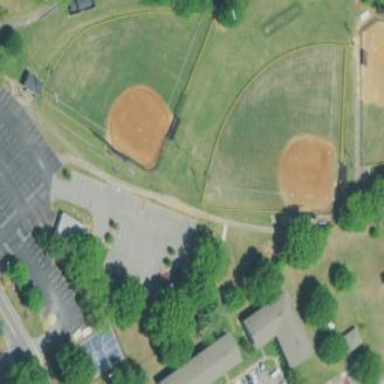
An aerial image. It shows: Baseball pitch for leisure land activities.